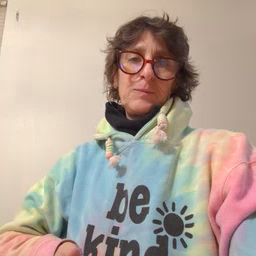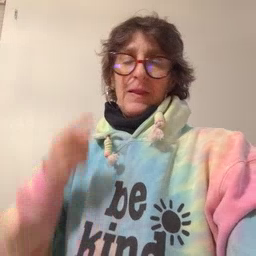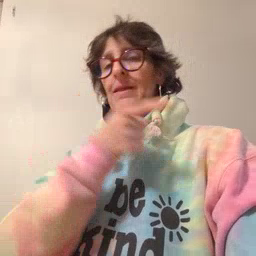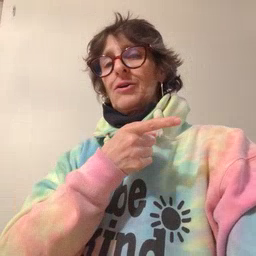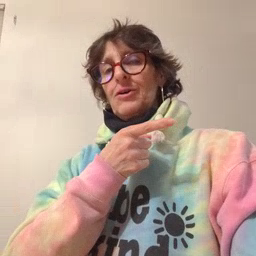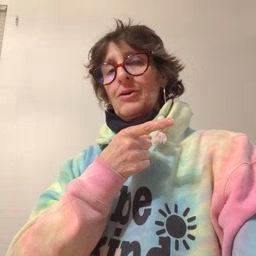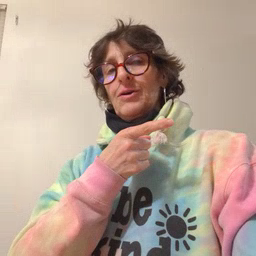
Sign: there